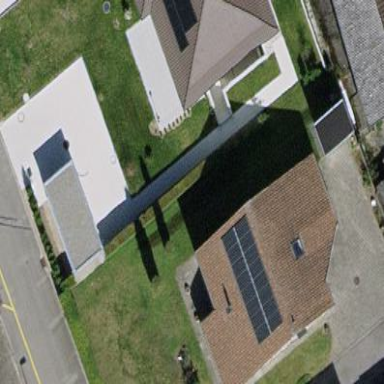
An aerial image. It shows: Detached building with gabled roof.